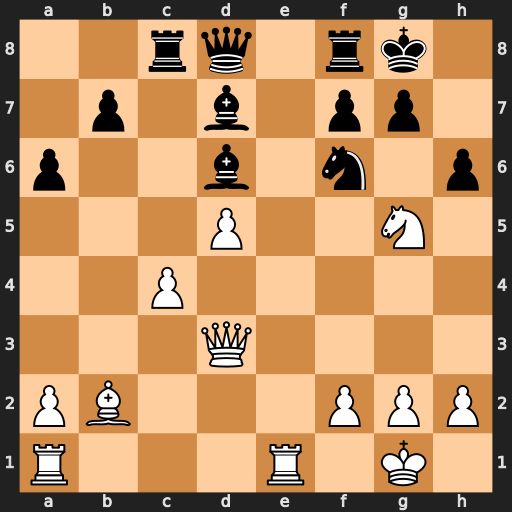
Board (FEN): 2rq1rk1/1p1b1pp1/p2b1n1p/3P2N1/2P5/3Q4/PB3PPP/R3R1K1
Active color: w
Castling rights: -
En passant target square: -
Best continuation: Bxf6 hxg5 Bxd8